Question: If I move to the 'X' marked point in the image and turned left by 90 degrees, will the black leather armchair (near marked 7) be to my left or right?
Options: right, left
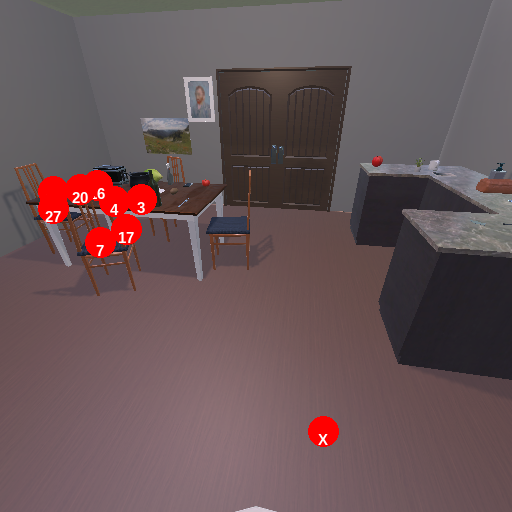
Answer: right